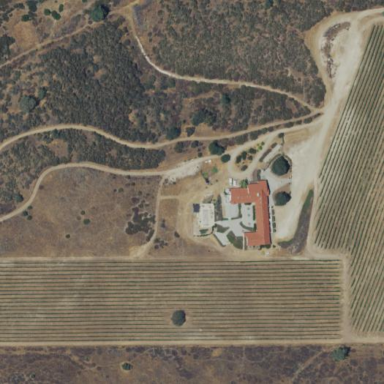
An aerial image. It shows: Farm.